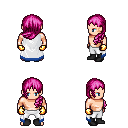
a pixel art fantasy rpg character, male body template, human, light skin, white trimmed cape, white pants, pink left-swept hairstyle, gold gloves, black shoes, four views (front, back, left, right), 2x2 character sprite sheet, small pixel art, hard edges, no anti-aliasing